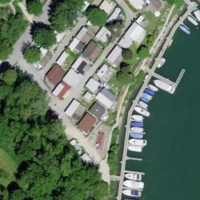
EUNIS habitat code: 53
Species observed at this site:
Ciconia ciconia
Allium ursinum